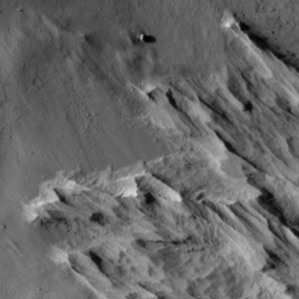
Label: non_frost